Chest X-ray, AP view. Patient: 26 years old, sex M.
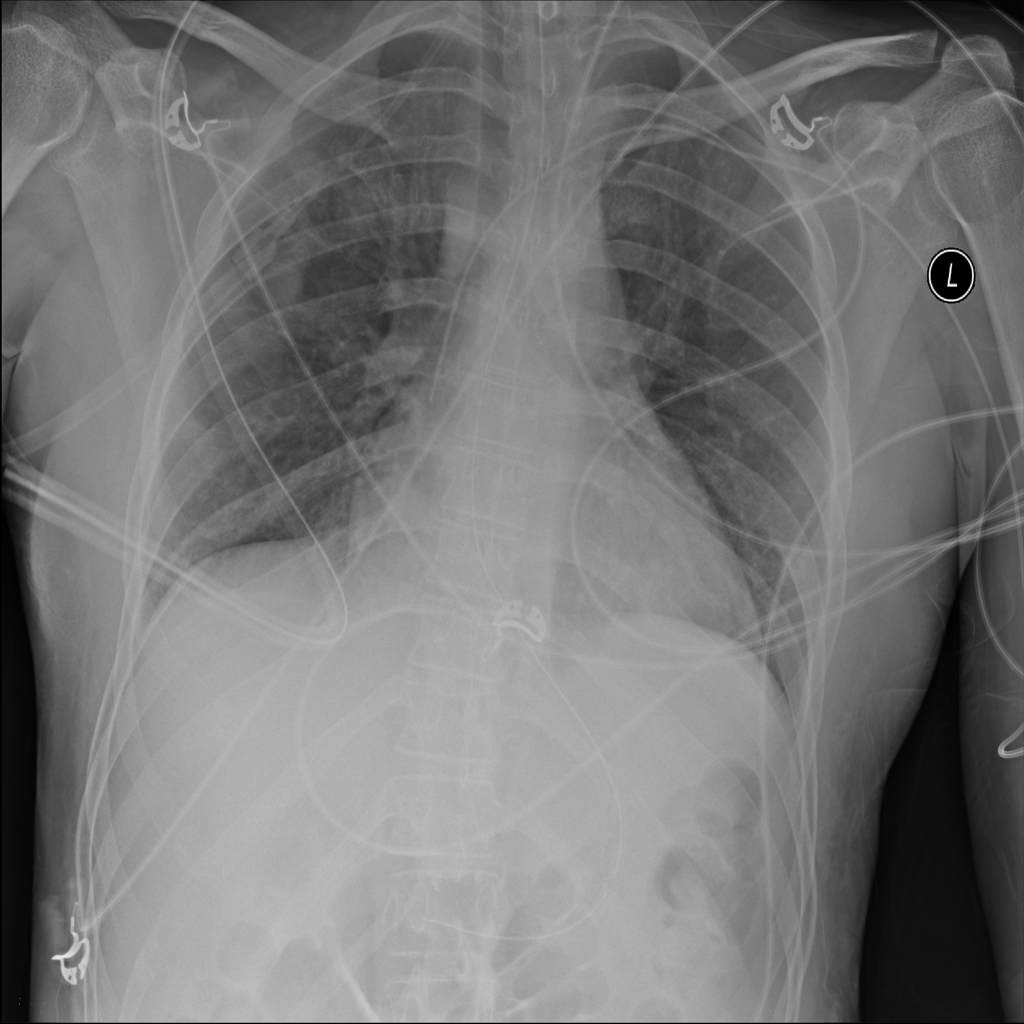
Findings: Mass, Pneumothorax